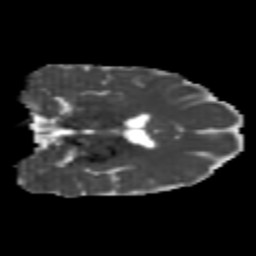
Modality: MD
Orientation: coronal
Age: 20
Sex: female
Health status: healthy
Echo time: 0.074 s